Aerial crown-view tile of a tropical tree (Barro Colorado Island, Panama), acquired 20250217:
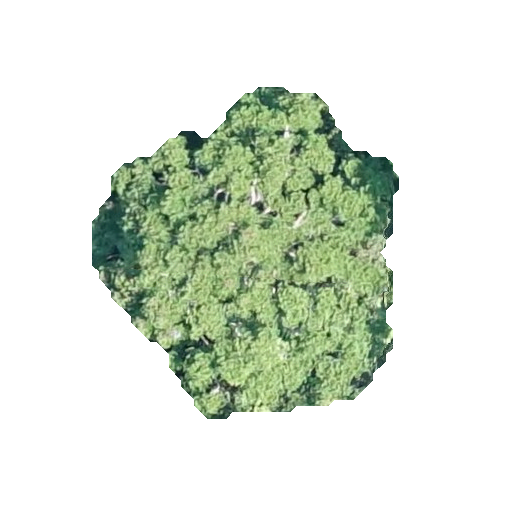
Species: Jacaranda copaia
GBIF accepted scientific name: Jacaranda copaia
Crown area: 107.277 m²